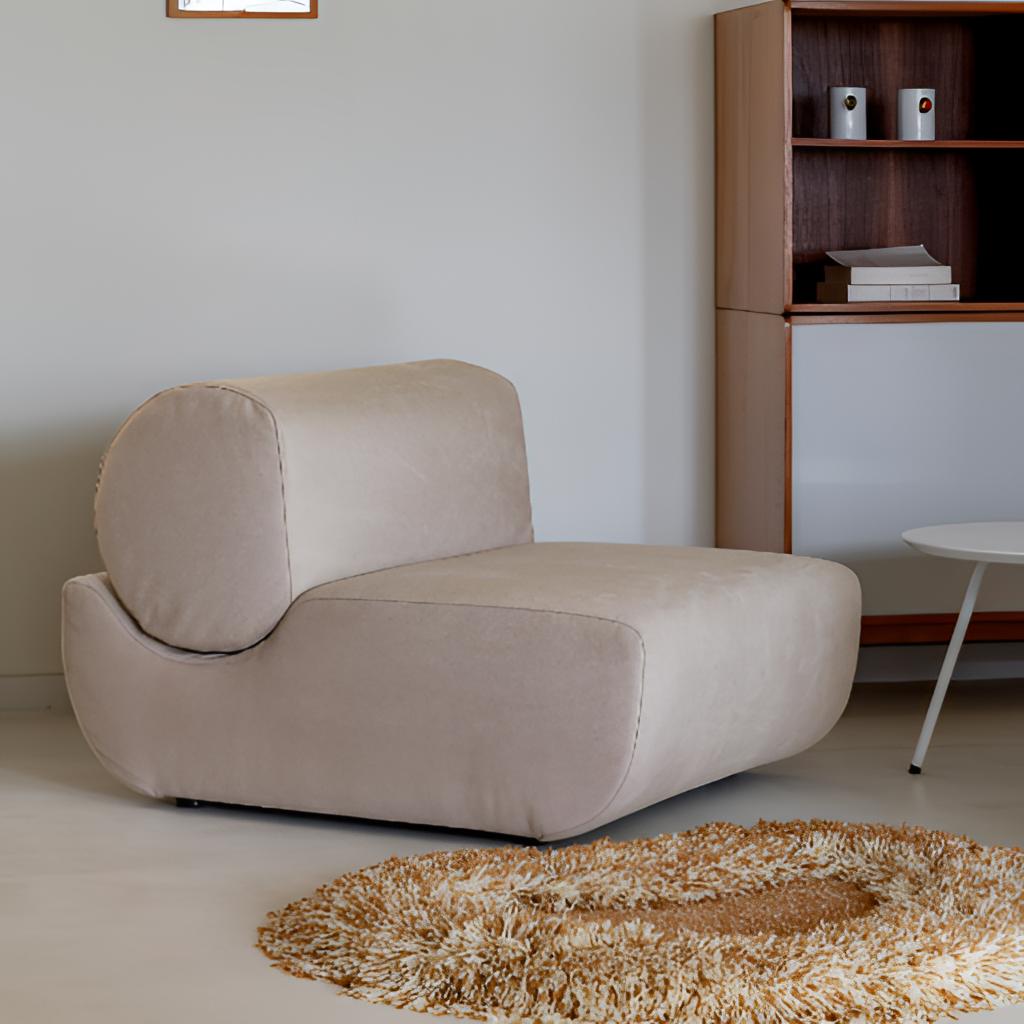
beige fabric lounge chair, living room, beige paint wallpaper, with solid pattern, beige tile flooring, with solid pattern, minimalist